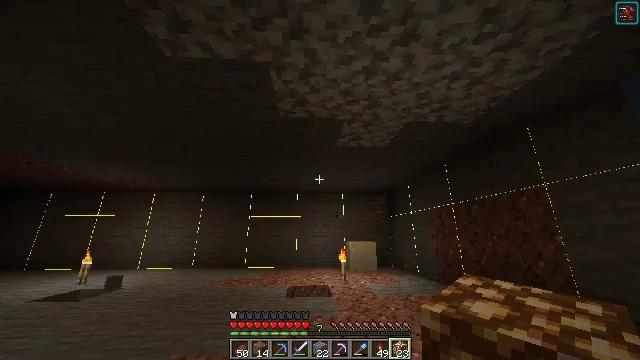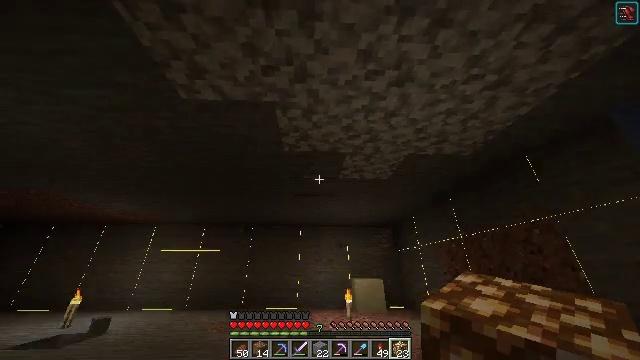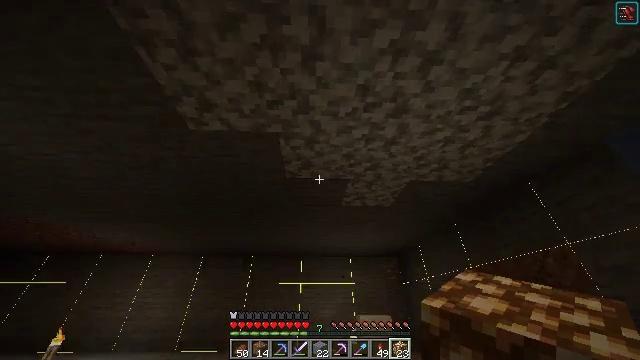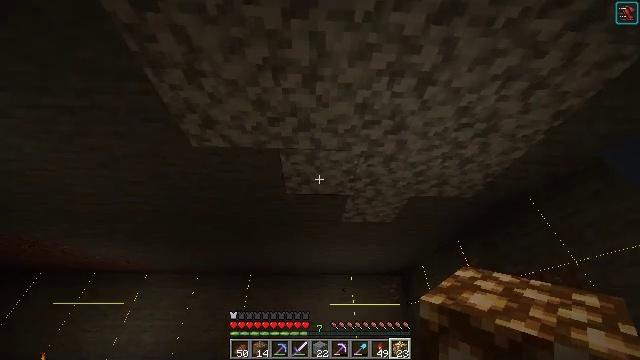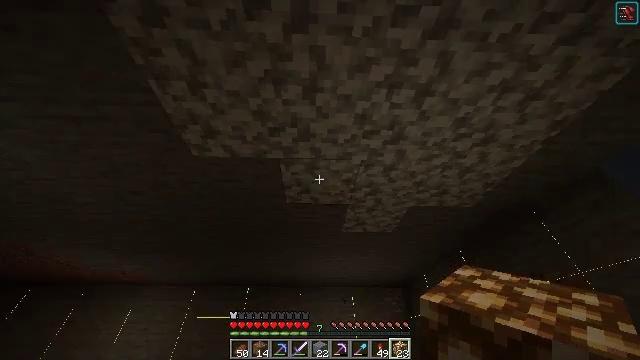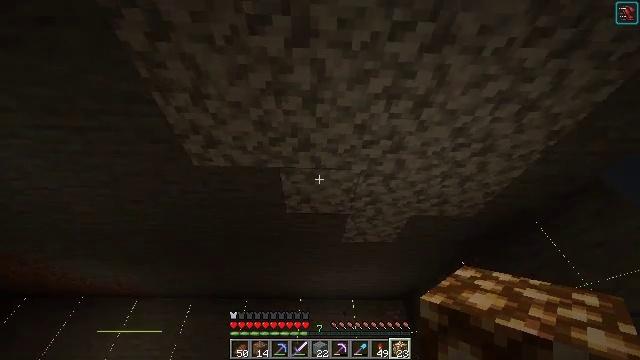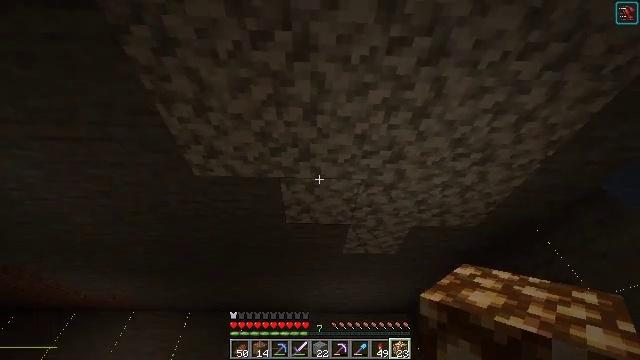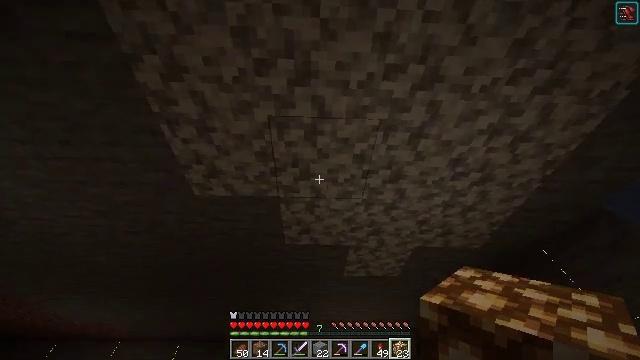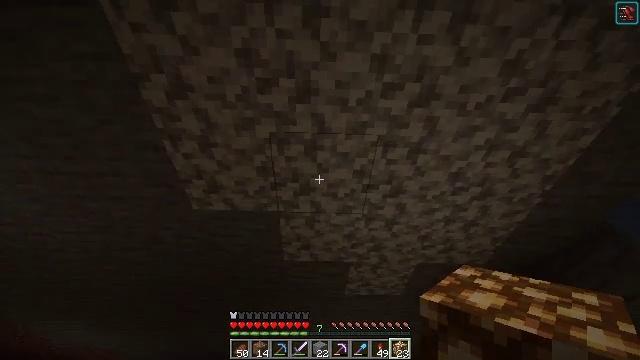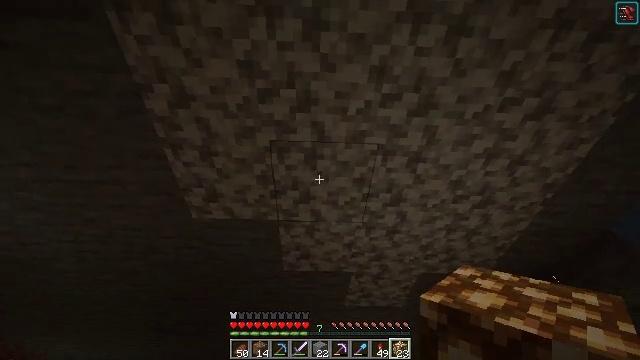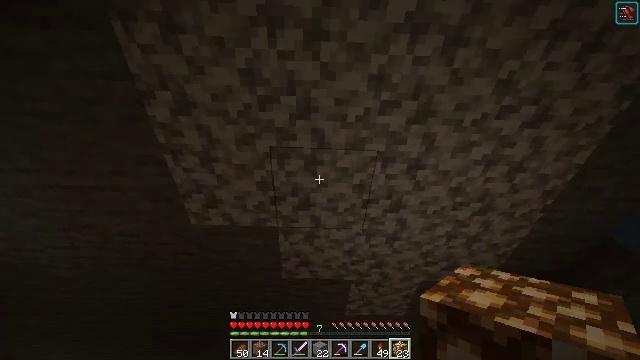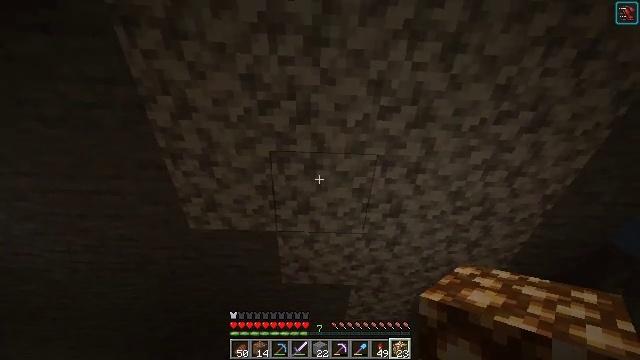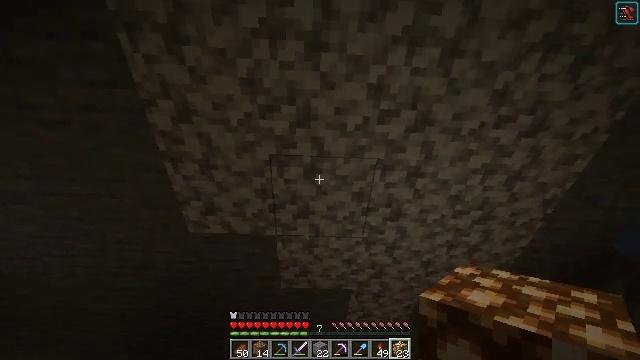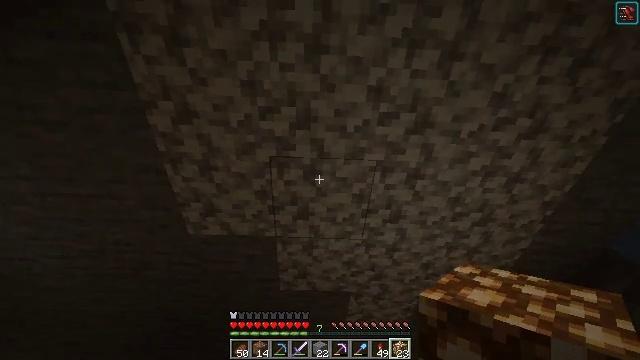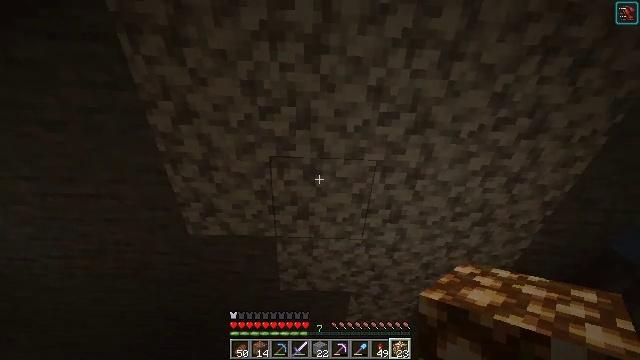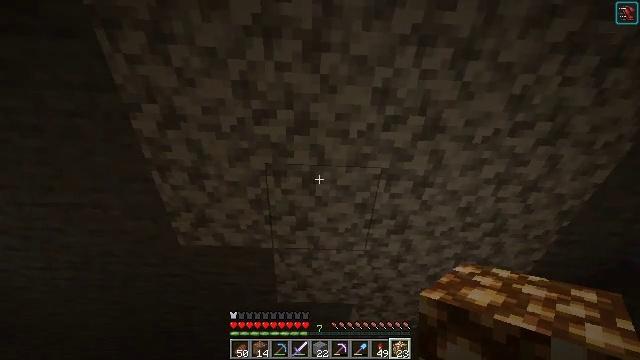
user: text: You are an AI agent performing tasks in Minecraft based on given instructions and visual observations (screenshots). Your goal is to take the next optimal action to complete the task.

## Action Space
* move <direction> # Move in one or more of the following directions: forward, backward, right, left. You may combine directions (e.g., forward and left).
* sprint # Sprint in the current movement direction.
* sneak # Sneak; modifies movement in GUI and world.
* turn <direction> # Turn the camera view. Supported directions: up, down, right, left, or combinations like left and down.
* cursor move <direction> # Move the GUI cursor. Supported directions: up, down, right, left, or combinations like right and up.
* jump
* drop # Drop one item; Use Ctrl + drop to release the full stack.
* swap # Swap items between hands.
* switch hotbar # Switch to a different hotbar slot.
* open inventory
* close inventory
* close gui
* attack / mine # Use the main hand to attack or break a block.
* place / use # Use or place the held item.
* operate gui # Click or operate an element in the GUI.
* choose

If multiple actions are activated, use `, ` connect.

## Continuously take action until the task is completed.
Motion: motion action
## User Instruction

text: Break the diorite block.
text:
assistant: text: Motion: sneak, turn up
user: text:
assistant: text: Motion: sneak, turn up
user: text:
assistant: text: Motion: sneak, turn up
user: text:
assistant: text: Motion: sneak, turn up
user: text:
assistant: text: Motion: sneak, turn up
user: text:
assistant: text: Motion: sneak, turn up
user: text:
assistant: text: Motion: sneak, turn up
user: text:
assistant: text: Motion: sneak, turn up
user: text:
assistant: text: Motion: sneak, turn up
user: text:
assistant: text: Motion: sneak, turn up
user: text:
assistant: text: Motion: sneak, turn up
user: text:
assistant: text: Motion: sneak, turn up
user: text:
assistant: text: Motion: sneak
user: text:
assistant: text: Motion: no_op
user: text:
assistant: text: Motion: no_op
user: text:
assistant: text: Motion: no_op
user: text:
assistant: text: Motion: no_op
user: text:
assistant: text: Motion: no_op
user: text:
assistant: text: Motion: no_op
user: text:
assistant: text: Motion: turn up
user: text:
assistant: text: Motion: turn up
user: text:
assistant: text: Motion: no_op
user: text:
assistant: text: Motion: no_op
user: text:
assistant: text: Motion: no_op
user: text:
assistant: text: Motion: no_op
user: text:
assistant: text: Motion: no_op
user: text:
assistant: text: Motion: no_op
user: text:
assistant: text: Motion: no_op
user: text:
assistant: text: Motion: no_op
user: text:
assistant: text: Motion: no_op